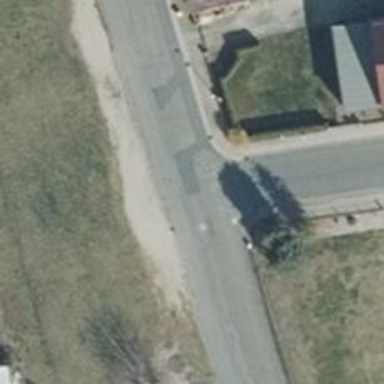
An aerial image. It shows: Smooth asphalt road in residential area.